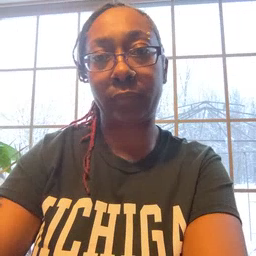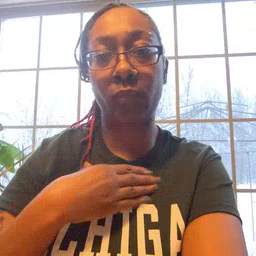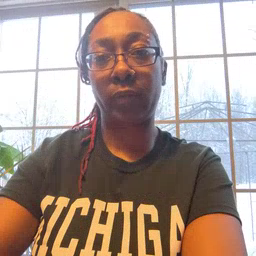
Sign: white